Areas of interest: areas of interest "Park and greenspace"
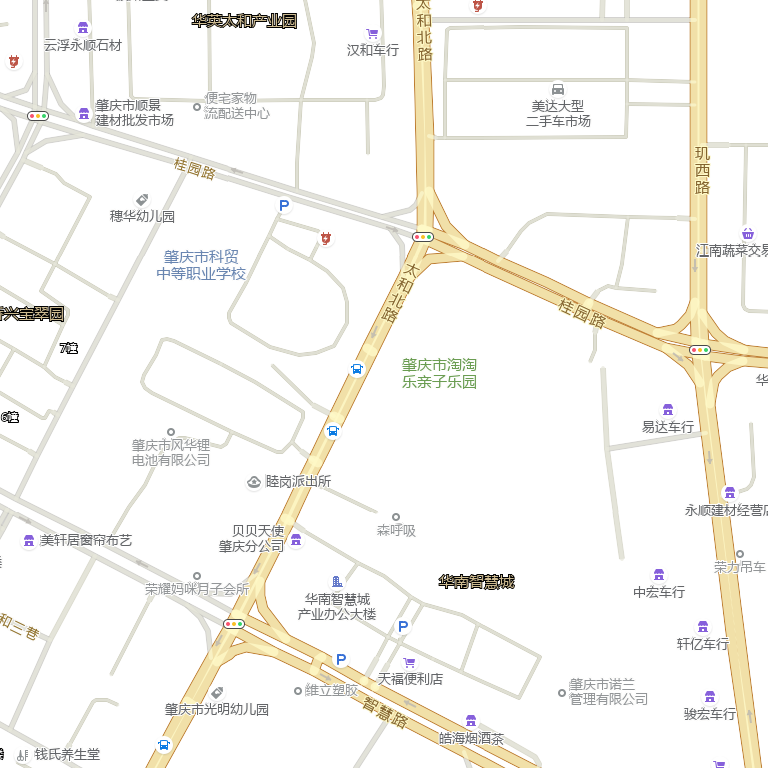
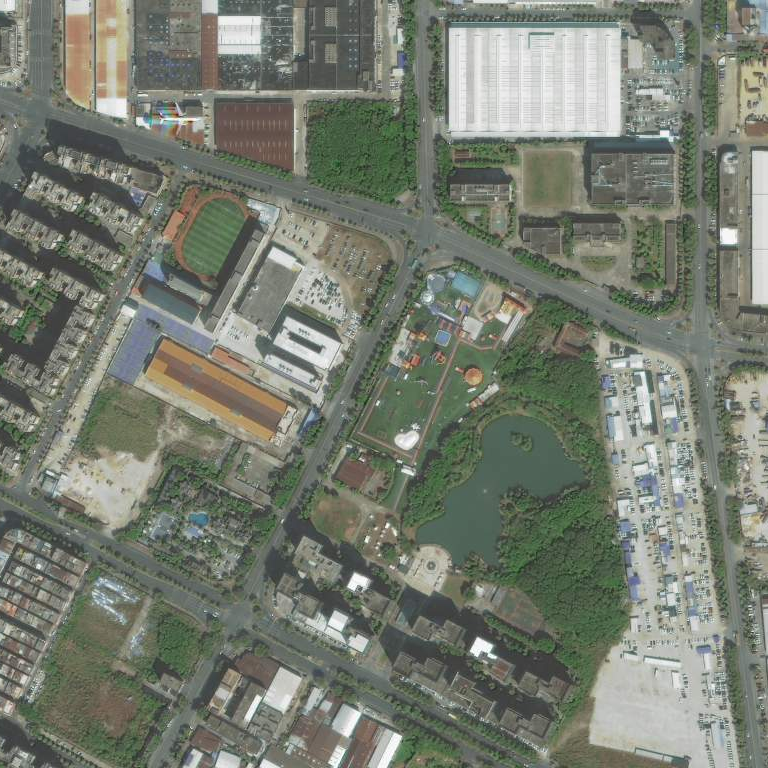